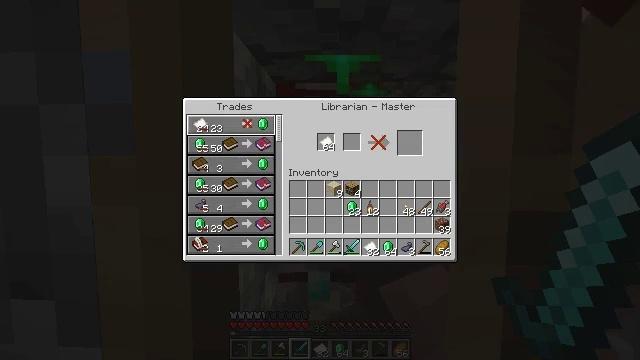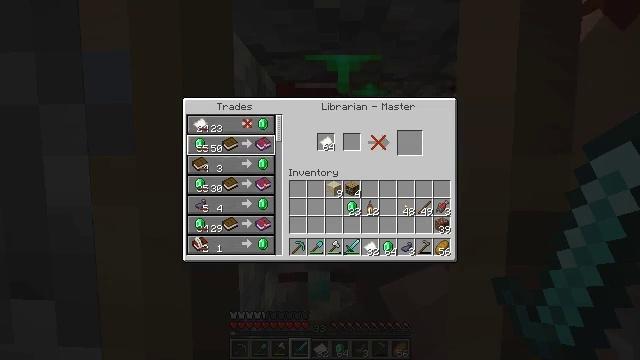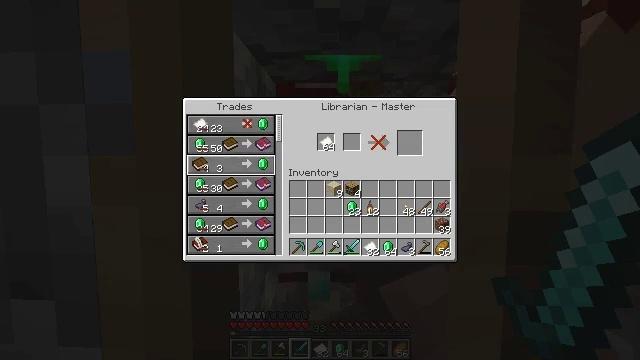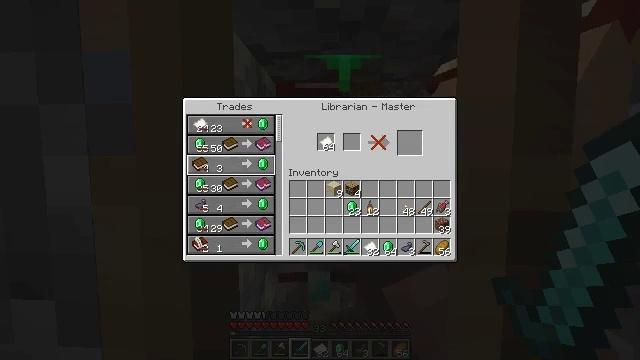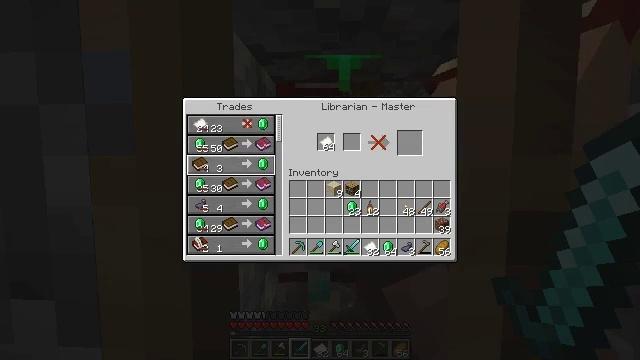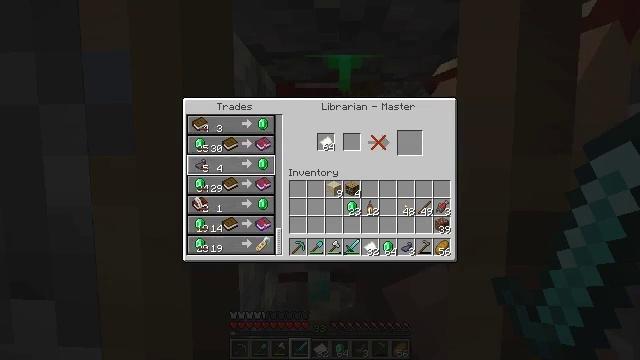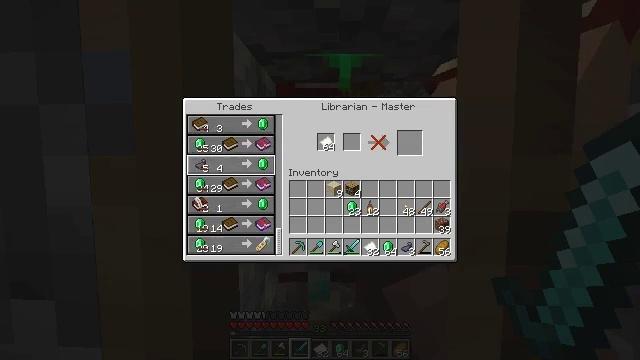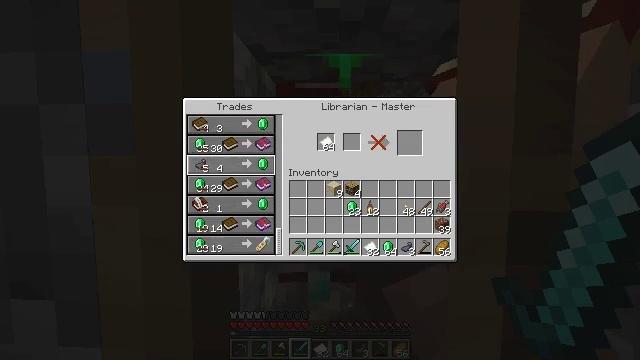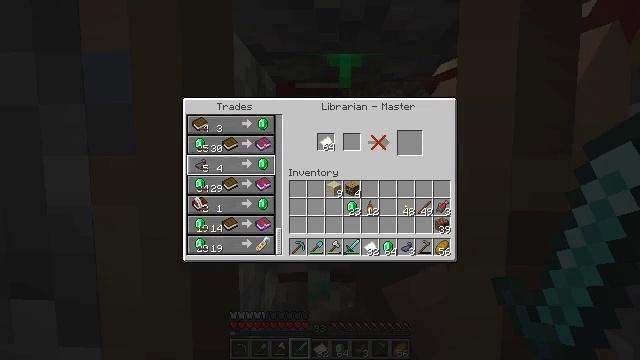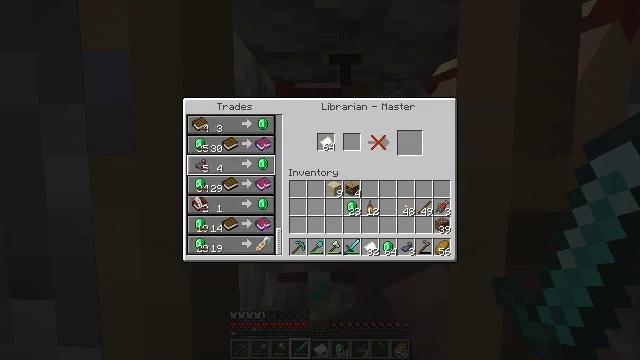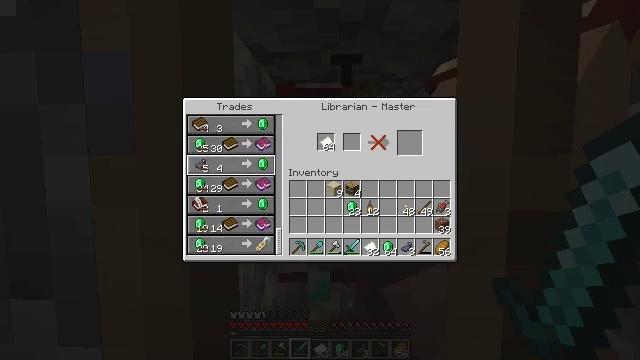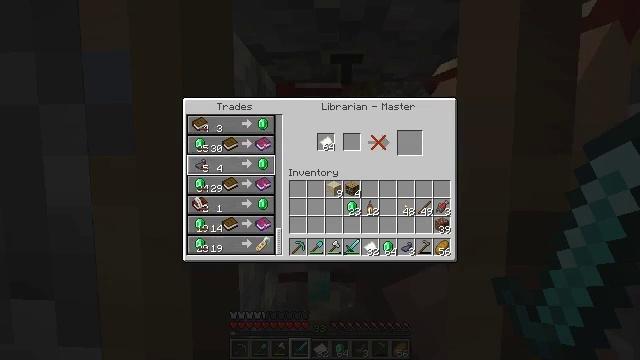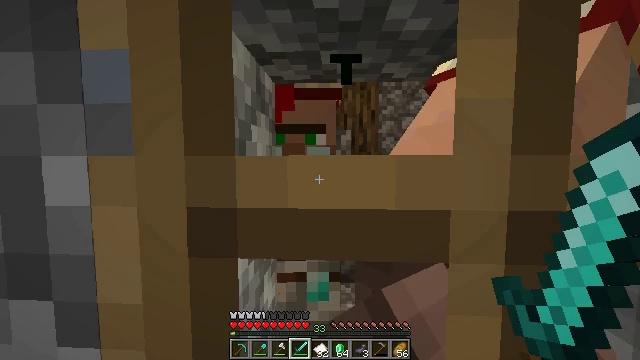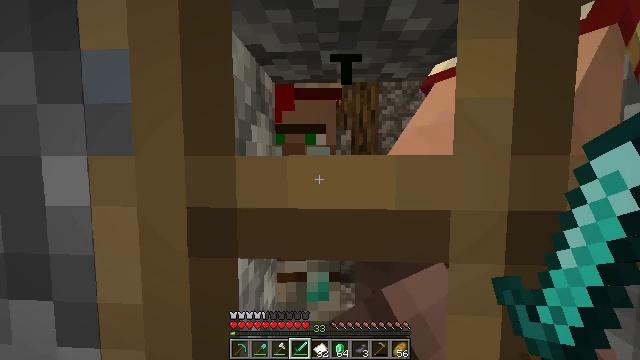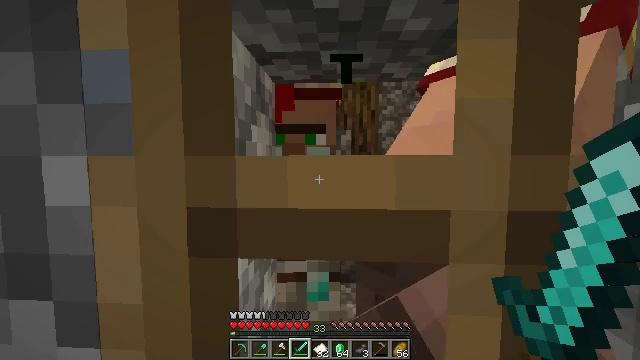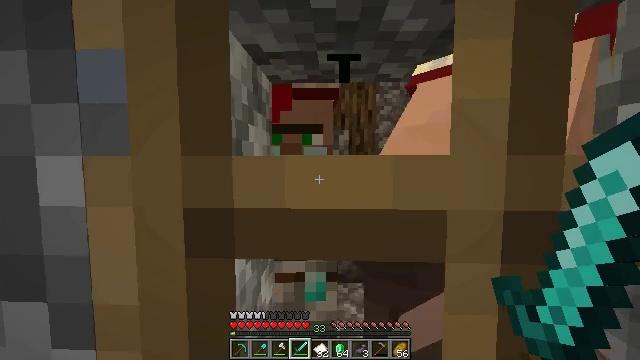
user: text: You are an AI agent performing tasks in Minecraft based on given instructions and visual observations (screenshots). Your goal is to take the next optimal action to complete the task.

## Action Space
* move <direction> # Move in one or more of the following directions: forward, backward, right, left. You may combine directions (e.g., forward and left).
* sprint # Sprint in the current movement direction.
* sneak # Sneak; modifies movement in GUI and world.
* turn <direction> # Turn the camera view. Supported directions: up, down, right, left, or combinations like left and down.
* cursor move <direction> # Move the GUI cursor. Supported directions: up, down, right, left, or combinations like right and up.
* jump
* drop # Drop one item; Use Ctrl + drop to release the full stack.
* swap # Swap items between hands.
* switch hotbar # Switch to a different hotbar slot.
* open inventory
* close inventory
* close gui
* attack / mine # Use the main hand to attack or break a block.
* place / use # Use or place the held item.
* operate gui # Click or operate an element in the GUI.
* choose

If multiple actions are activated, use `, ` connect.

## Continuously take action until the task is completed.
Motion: motion action
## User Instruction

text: Prepare books and planks to make a bookshelf.
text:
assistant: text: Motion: sneak, cursor move down
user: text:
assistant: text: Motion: sneak, cursor move down
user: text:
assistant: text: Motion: no_op
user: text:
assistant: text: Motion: no_op
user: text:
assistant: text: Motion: no_op
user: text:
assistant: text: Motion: no_op
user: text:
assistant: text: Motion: no_op
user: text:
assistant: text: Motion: no_op
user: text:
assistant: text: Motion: no_op
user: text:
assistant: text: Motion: no_op
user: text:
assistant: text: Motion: no_op
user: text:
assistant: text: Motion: no_op
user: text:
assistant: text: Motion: close gui
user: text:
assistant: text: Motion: no_op
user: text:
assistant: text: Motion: no_op
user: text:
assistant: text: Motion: turn right
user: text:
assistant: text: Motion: move right, turn right
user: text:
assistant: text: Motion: move right, turn right
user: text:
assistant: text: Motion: move back and move right
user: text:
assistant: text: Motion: move back and move right
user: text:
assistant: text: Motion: move back and move right, turn left and up
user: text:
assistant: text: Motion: move back and move right, turn left and up
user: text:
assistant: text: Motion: move back, turn left and up
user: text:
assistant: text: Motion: move back, turn left
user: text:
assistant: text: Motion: no_op
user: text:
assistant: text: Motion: turn left
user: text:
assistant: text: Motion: turn left and down, use / place
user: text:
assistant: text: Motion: use / place
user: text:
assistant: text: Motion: use / place
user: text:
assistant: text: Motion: no_op